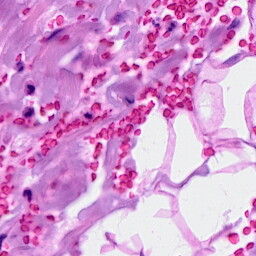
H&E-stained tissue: Breast